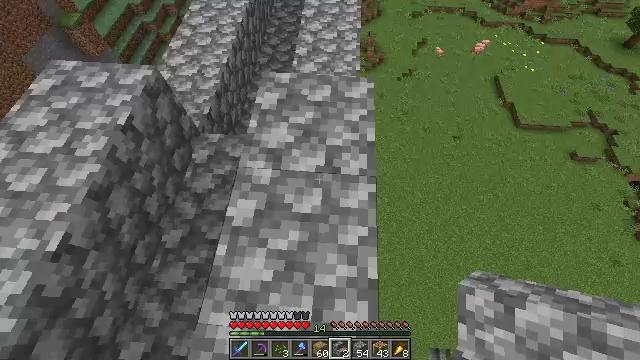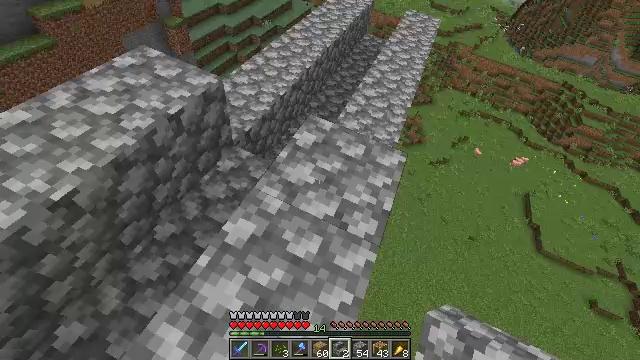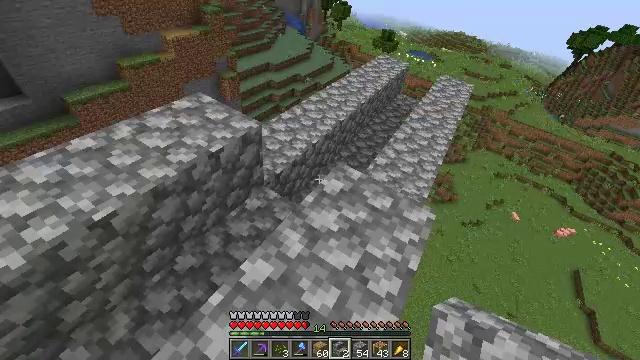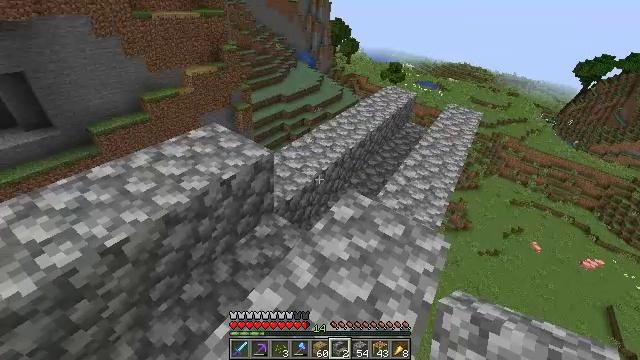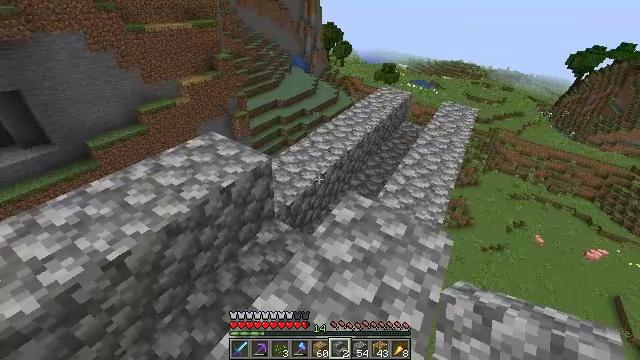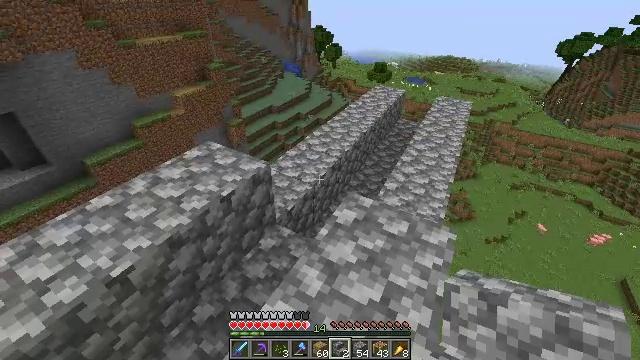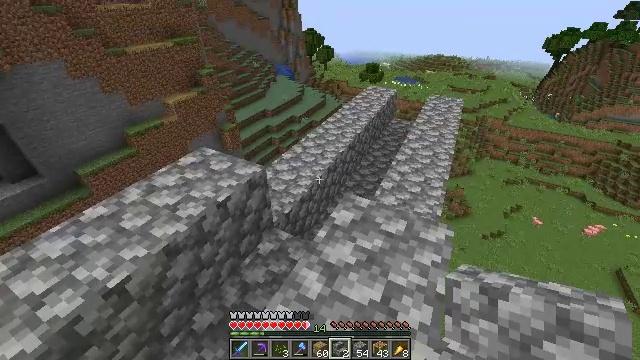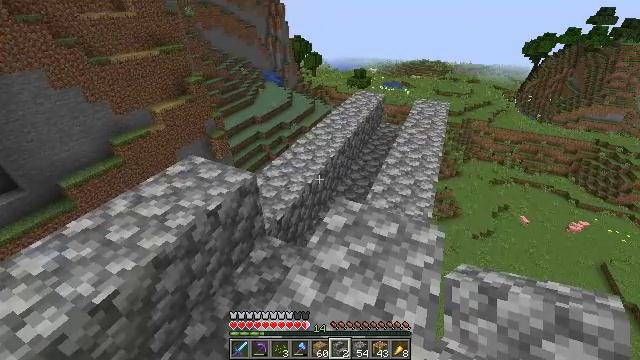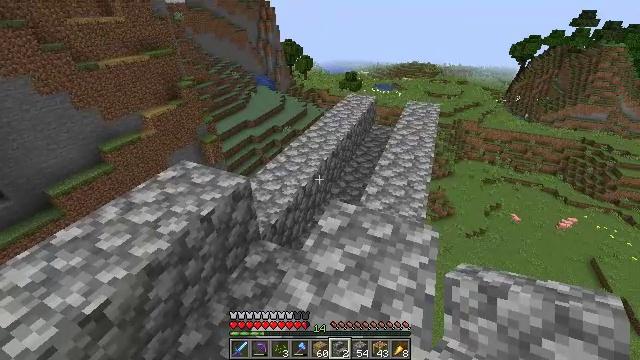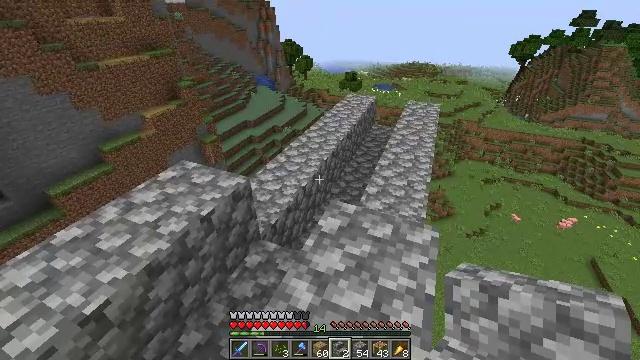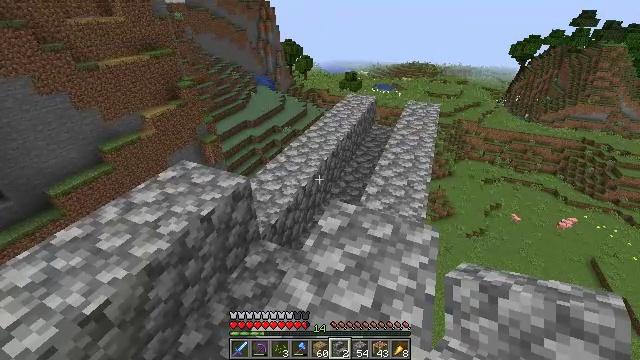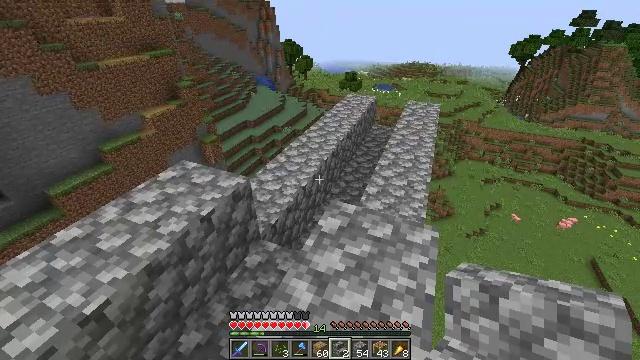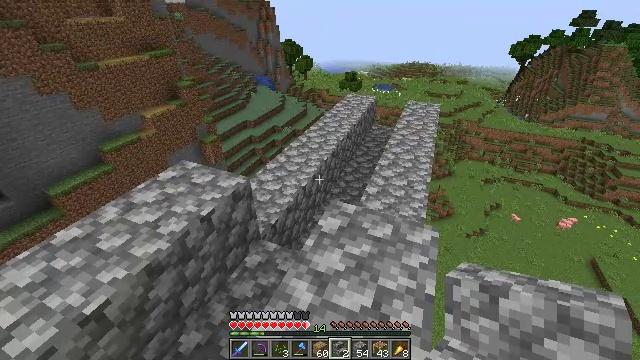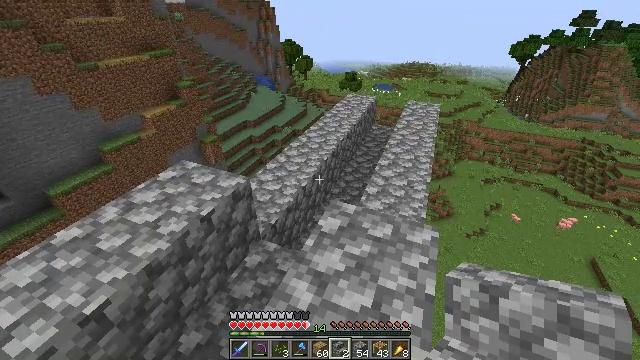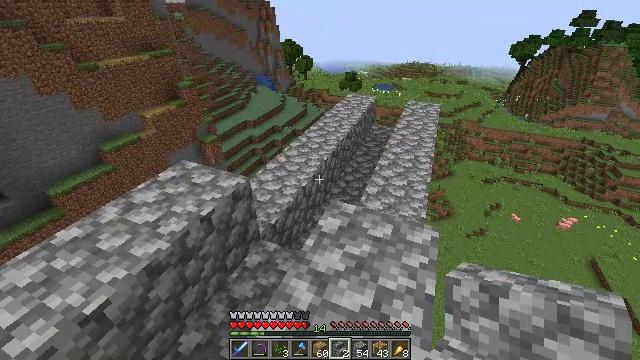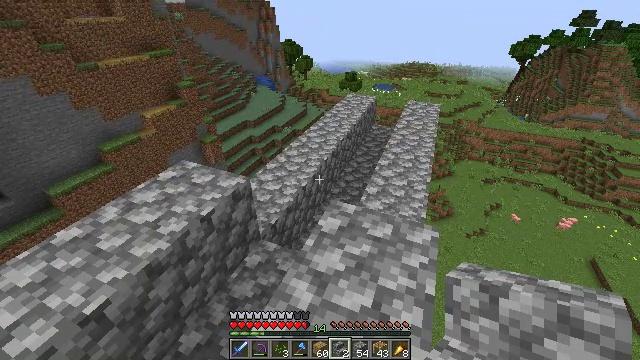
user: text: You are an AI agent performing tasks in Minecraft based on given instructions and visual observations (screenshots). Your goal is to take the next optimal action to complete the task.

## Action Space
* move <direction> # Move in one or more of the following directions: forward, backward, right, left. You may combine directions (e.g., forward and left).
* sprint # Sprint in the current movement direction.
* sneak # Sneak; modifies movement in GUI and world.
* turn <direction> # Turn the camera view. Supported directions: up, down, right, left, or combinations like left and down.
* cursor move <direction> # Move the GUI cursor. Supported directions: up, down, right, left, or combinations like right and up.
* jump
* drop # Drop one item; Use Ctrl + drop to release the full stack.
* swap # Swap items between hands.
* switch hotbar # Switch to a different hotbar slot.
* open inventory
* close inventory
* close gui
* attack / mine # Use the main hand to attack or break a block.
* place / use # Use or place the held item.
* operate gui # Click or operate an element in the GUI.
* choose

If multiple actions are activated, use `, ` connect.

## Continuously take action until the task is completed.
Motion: motion action
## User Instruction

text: Mine scaffolding to move it.
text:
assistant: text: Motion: turn left and up
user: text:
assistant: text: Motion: turn left and up
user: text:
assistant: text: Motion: turn left and up
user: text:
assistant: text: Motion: no_op
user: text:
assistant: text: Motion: no_op
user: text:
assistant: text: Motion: turn right
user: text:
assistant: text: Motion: turn right and up
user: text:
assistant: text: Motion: turn right
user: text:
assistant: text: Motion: no_op
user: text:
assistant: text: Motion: no_op
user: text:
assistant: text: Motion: no_op
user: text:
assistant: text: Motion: no_op
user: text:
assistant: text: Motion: no_op
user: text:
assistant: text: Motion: no_op
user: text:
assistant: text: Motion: no_op
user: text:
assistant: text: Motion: turn left
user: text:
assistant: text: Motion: turn left and down
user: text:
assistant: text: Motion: turn left and down
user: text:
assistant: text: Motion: turn left
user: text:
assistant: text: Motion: turn left
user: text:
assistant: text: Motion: turn left
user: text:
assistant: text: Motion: turn left
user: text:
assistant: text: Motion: turn left and up
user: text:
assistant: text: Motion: turn left and up
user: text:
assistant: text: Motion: turn left and up
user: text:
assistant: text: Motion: turn up
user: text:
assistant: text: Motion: no_op
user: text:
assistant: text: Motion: no_op
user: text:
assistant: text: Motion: no_op
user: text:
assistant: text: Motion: turn right